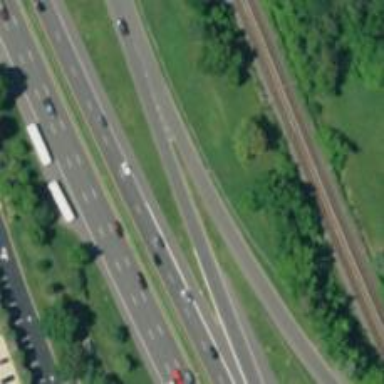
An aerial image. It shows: Trunk link highway.